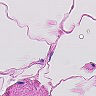
Metastatic tissue present: no